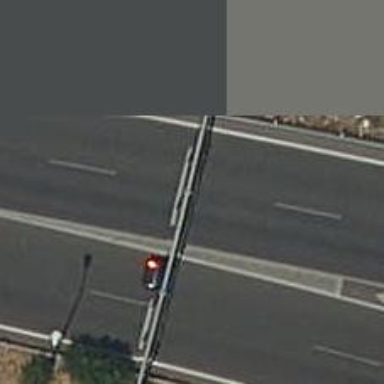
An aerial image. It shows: Paved motorway.